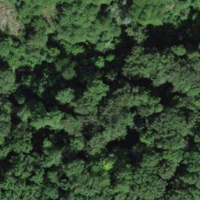
EUNIS habitat code: 44
Species observed at this site:
Aruncus dioicus